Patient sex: M
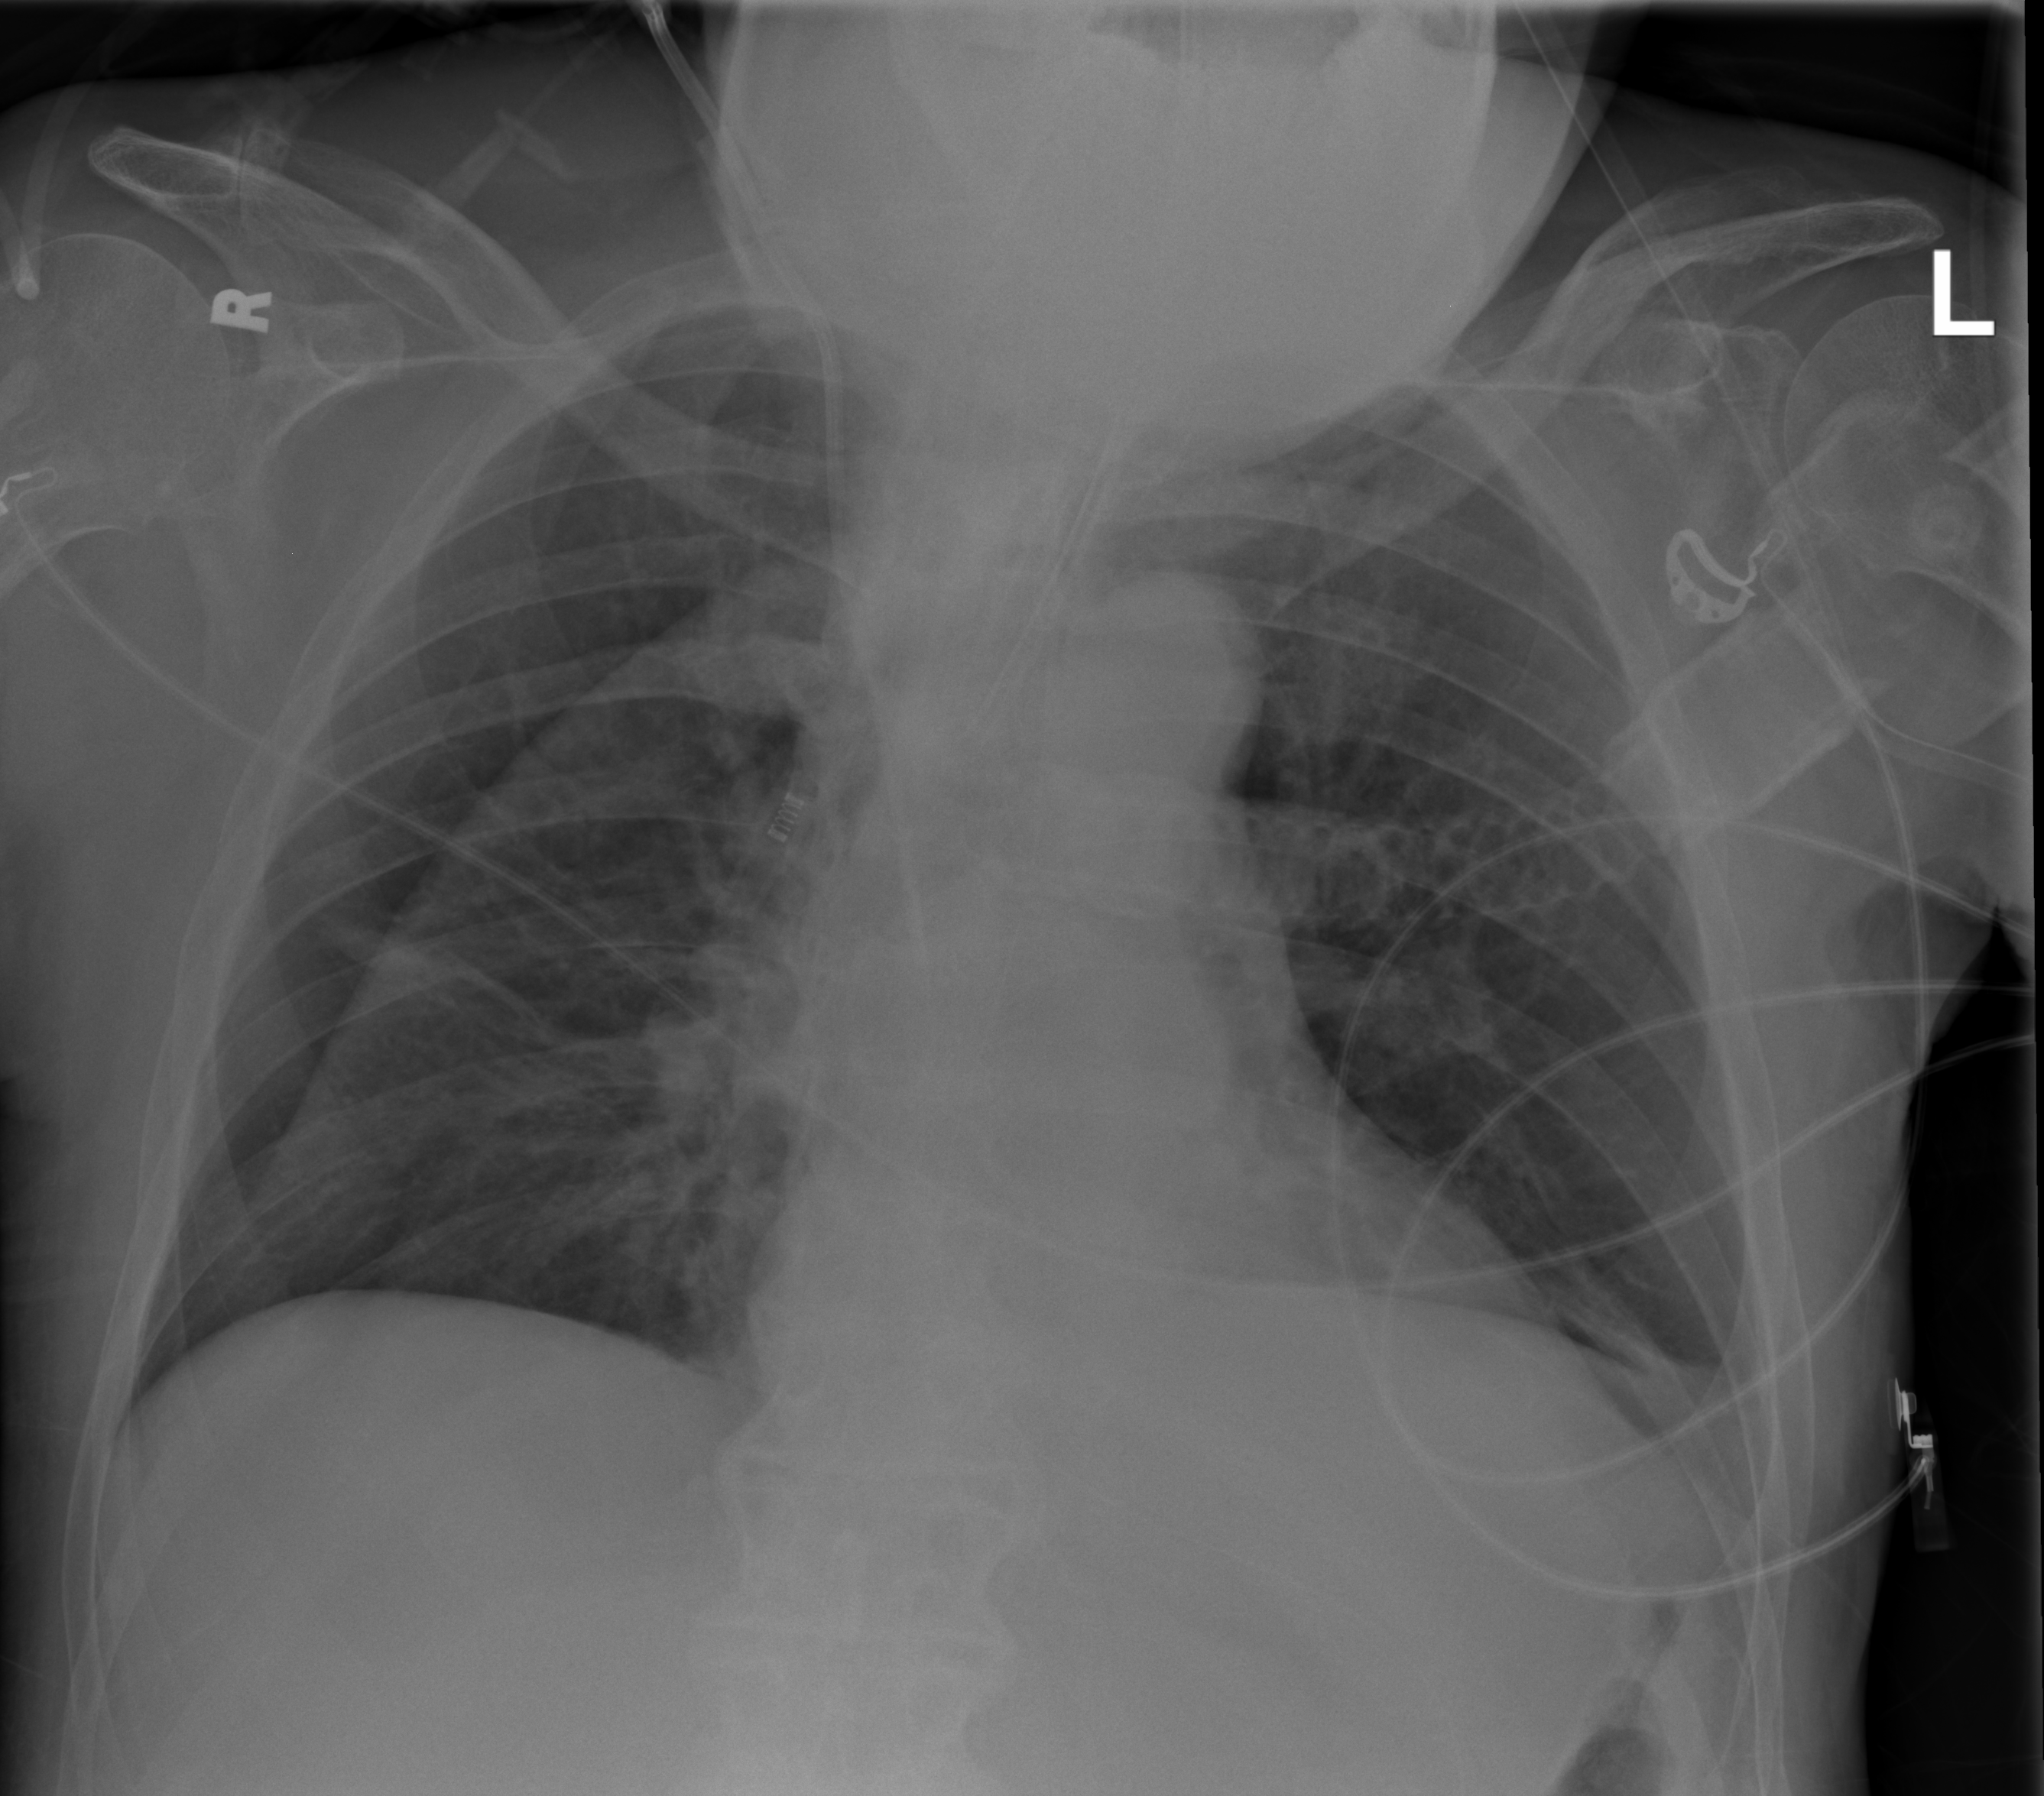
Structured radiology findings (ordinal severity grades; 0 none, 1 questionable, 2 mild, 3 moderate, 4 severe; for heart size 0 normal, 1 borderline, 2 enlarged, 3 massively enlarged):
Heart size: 0
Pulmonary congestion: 0
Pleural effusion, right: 0
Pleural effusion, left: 0
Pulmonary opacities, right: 0
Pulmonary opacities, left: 0
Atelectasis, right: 2
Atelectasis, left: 2